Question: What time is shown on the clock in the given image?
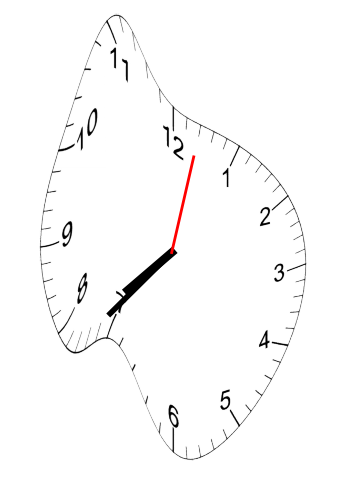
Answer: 07:37:02